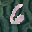
Label: 6